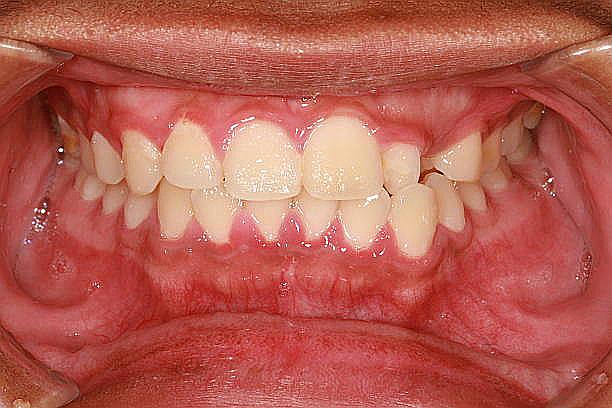
Condition: Gingivitis